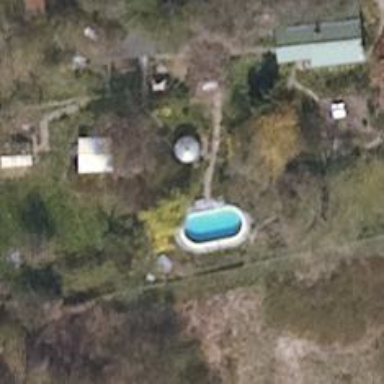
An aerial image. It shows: Swimming pool located in leisure land.